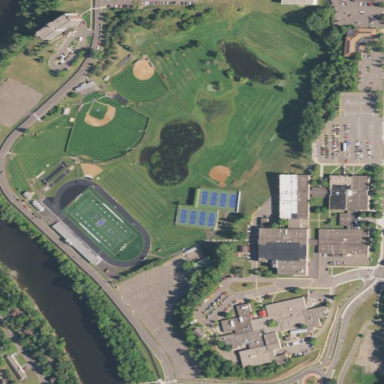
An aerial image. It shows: School.